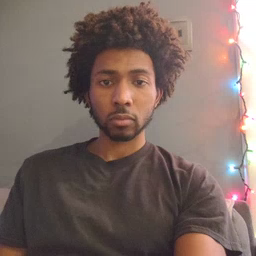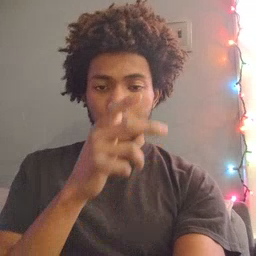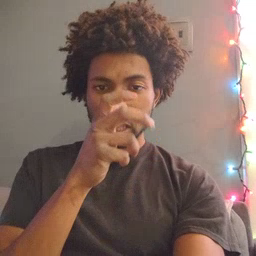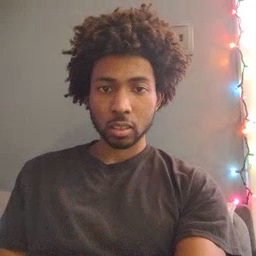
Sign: bug